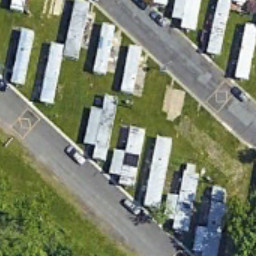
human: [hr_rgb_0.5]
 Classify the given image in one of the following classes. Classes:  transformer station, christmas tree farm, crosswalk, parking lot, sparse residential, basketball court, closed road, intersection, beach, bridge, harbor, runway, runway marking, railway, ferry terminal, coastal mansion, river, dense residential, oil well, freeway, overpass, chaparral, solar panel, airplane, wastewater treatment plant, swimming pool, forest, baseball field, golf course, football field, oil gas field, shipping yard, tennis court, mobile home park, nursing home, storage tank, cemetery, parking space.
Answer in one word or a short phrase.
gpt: mobile home park